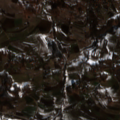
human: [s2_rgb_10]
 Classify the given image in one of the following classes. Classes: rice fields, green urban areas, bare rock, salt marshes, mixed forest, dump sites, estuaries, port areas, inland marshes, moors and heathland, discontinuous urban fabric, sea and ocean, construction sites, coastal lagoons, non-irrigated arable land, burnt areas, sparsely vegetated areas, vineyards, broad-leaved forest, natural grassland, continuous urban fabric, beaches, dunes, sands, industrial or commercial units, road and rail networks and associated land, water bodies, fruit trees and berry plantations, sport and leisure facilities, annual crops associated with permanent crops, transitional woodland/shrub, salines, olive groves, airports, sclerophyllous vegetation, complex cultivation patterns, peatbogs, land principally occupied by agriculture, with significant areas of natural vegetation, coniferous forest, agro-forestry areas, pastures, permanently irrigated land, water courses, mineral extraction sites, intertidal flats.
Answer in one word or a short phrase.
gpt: pastures, complex cultivation patterns, land principally occupied by agriculture, with significant areas of natural vegetation